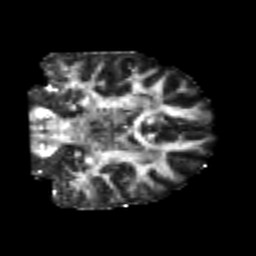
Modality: FA
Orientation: coronal
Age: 20
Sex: female
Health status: healthy
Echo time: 0.074 s